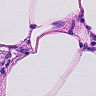
Metastatic tissue present: yes